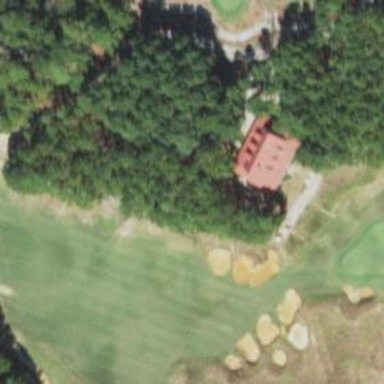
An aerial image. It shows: Golf fairway surrounded by grass.